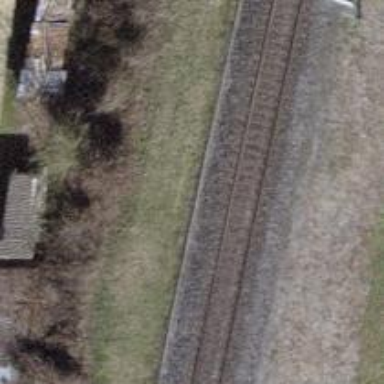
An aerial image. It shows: Railway with electrified contact lines.